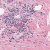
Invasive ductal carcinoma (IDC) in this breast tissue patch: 0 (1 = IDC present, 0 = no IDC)